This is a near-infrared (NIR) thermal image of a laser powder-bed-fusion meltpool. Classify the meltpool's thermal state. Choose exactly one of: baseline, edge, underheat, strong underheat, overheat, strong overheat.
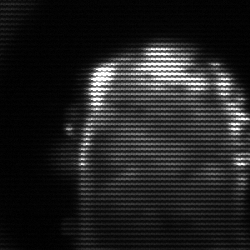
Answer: baseline